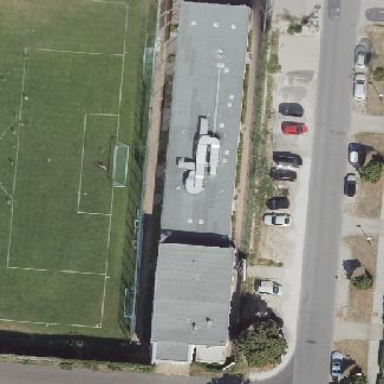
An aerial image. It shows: Sports centre building.